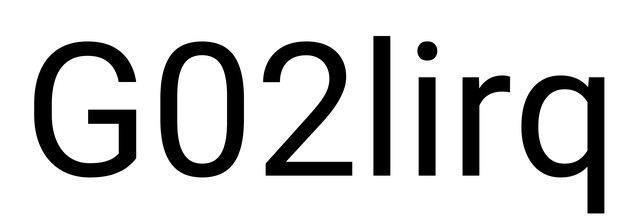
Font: Roboto_Regular